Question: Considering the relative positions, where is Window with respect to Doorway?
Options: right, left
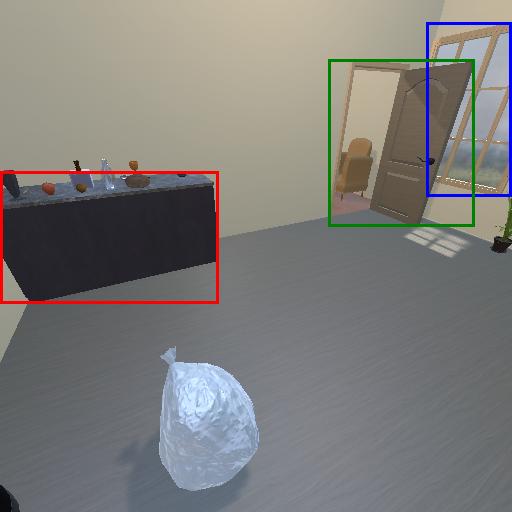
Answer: right